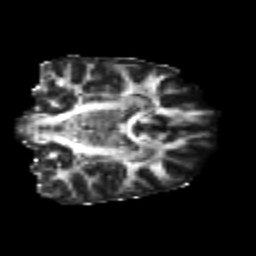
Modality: FA
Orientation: coronal
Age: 20
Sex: female
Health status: healthy
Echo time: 0.074 s